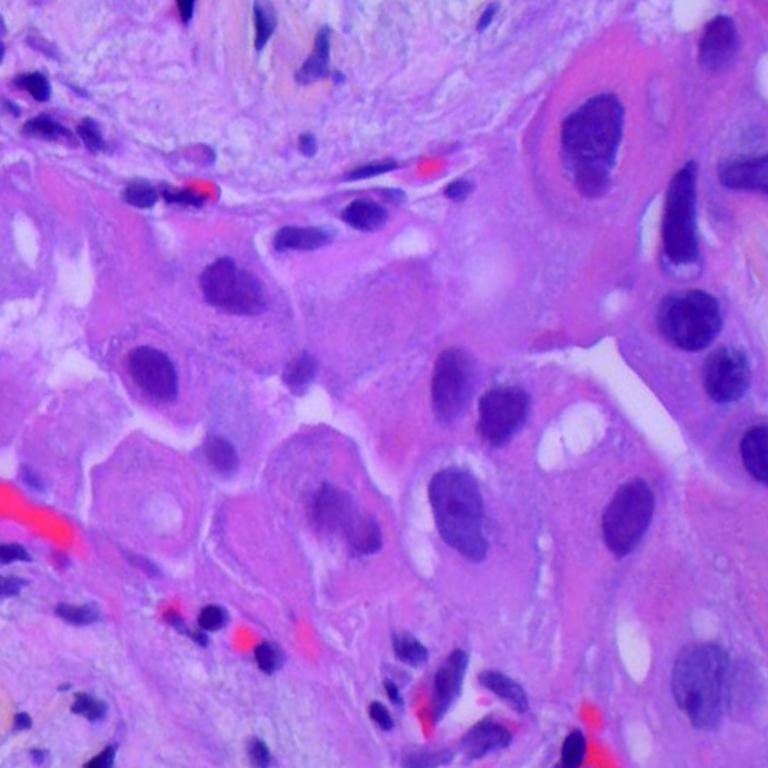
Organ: lung
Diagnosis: adenocarcinomas